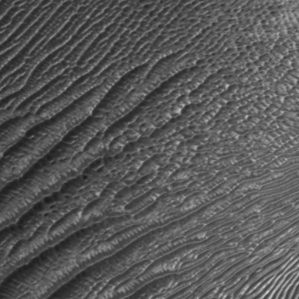
Label: frost